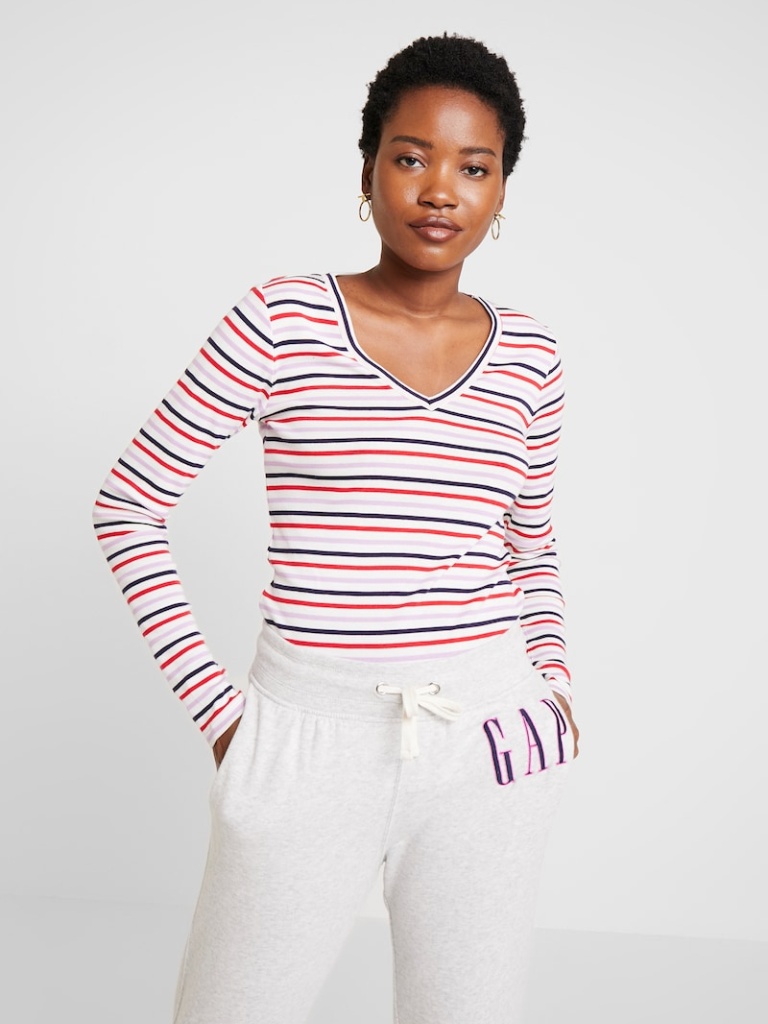
cotton fitted a long-sleeved with the sleeves down hip length Untucked v-neck t-shirt